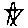
Label: star